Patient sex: M
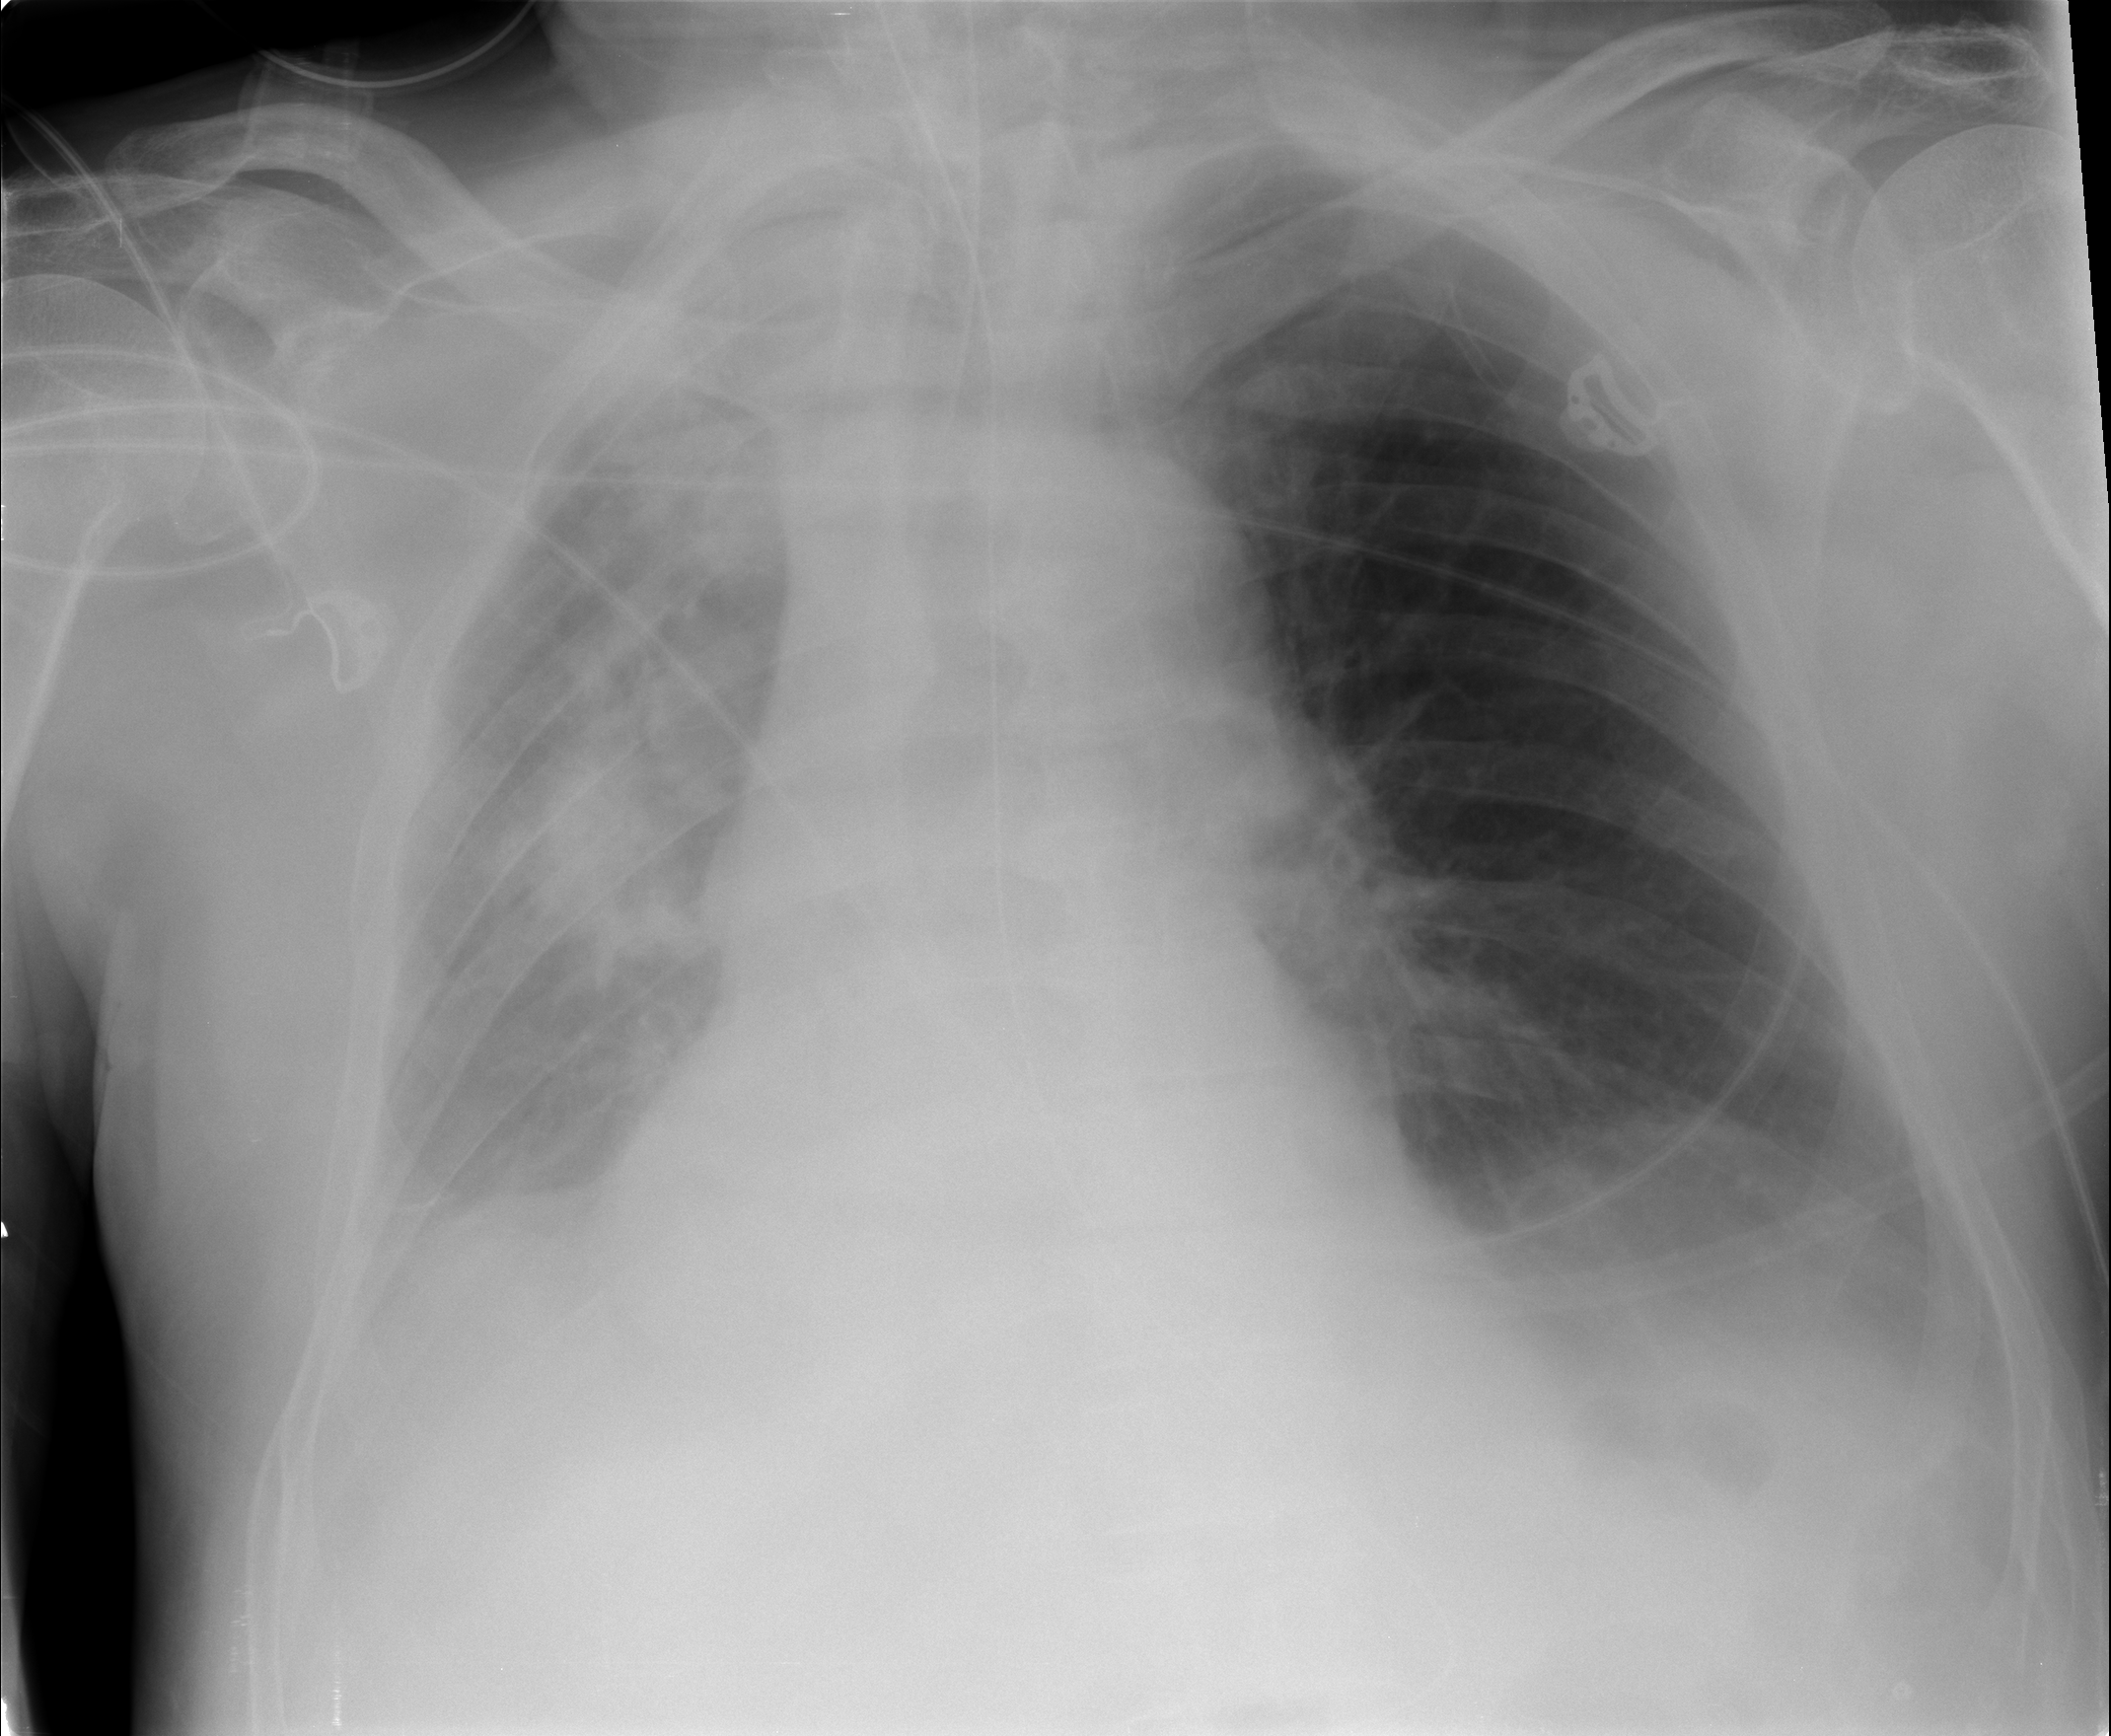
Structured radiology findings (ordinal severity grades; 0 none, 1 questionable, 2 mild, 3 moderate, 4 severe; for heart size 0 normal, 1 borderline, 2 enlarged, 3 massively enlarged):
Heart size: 2
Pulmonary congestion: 2
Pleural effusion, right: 0
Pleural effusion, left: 0
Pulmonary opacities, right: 3
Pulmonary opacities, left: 0
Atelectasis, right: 2
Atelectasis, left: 0